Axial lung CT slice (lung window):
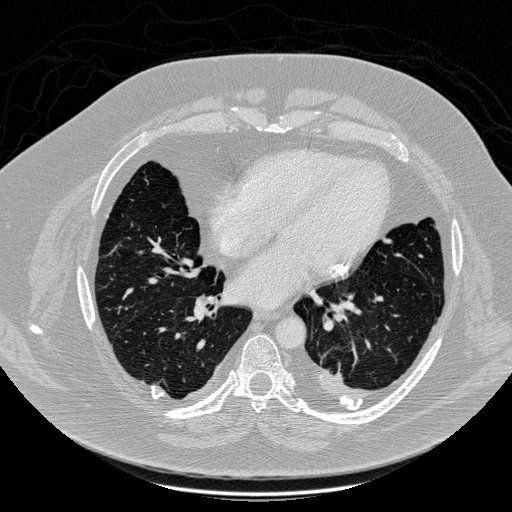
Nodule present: no